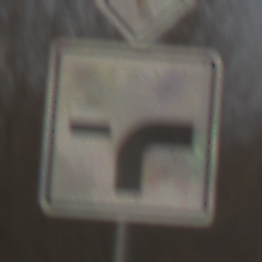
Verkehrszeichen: VerlaufVorfahrtsstrasse9
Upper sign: Vorfahrtsstrasse
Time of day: MorningAfternoon
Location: Outdoor (Nature)
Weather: PartlyCloudy
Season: Winter
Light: Natural